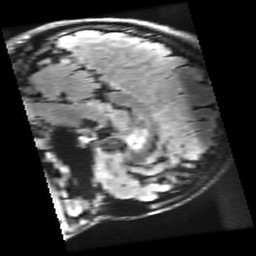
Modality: FLAIR
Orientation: sagittal
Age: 19
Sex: female
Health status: healthy
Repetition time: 12 s
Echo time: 0.09782 s